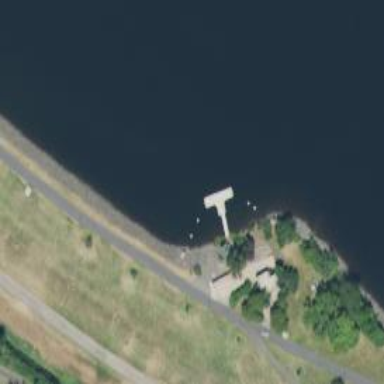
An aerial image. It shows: Dock located along the waterway.